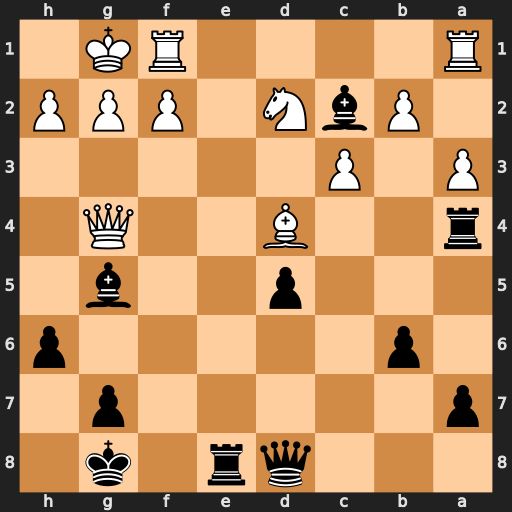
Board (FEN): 3qr1k1/p5p1/1p5p/3p2b1/r2B2Q1/P1P5/1PbN1PPP/R4RK1
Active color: b
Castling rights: -
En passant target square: -
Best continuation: h5 Qxh5 Bxd2